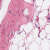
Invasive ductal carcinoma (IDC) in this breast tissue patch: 0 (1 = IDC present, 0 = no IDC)